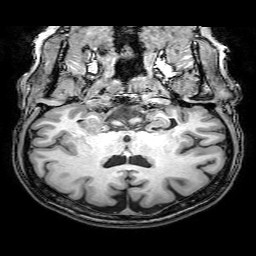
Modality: T1w
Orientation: sagittal
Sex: female
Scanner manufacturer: philips
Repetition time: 0.008081 s
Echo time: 0.00369 s